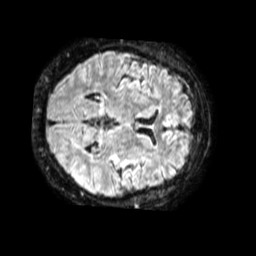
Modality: FLAIR
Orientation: axial
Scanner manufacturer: philips
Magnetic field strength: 1.5 T
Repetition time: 4.8 s
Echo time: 0.3364 s